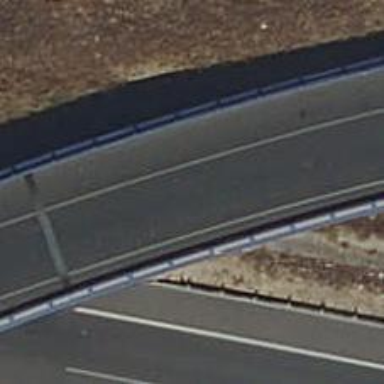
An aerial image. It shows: Bridge over motorway_link.